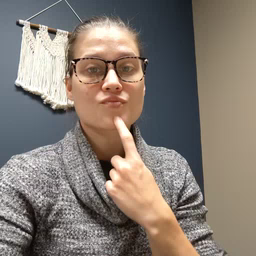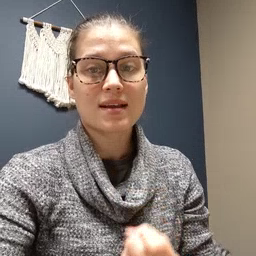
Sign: red